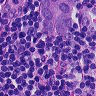
Metastatic tissue present: yes